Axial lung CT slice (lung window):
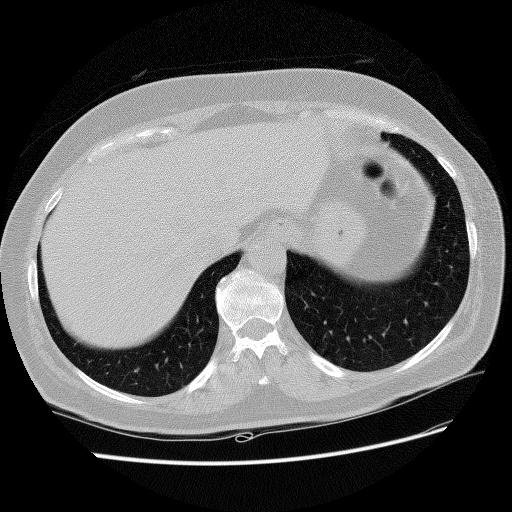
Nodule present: no